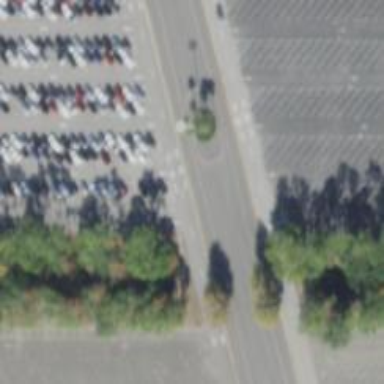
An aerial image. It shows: Designated parking area along service road for trams.